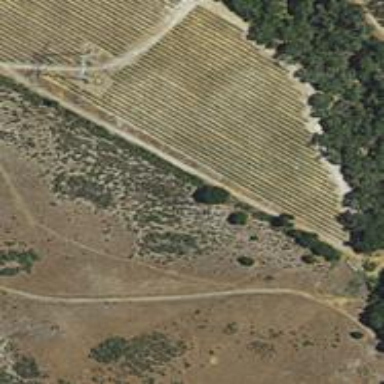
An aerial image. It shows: Vineyard with grape crops.